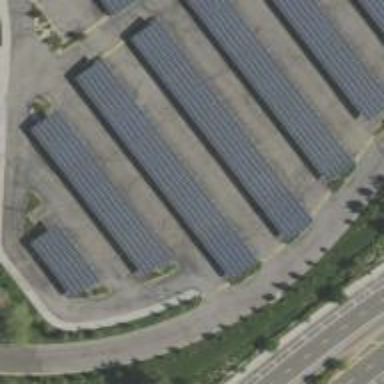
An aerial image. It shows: Solar photovoltaic panel on the roof of building used as solar power generator.